Interaction volume radius: 5 \u00c5
Interaction volume height: 35 \u00c5
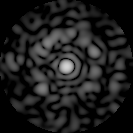
Disorder parameter: 0.8218